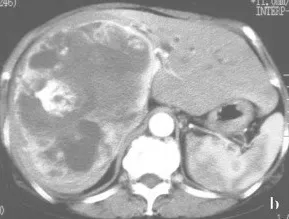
Primary hepatic carcinoid tumor in 74-year-old female. Dynamic CT shows prolonged, enhancing, irregular solid areas and non-enhancing areas of the hepatic mass from the early phase.
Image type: radiology (ct)